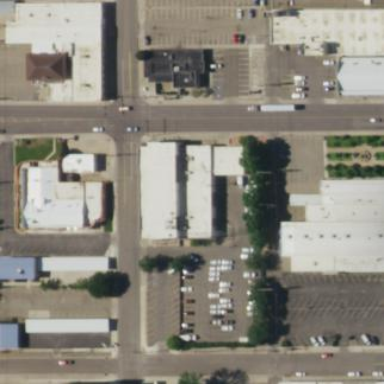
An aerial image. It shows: Public building.